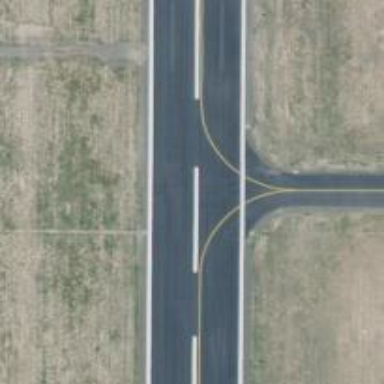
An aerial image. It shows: View of taxiway at the airport.